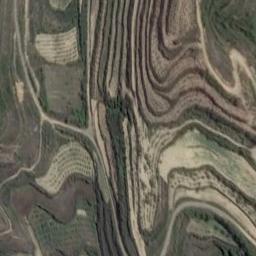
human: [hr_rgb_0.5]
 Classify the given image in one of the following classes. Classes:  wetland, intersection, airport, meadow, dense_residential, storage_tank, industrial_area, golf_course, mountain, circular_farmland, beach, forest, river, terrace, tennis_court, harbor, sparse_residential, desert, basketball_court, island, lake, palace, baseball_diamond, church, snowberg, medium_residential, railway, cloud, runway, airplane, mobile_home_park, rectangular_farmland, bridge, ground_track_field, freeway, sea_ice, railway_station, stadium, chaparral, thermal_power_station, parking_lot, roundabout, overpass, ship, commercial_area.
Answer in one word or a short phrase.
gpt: terrace